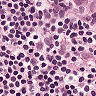
Metastatic tissue present: no